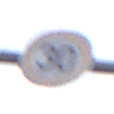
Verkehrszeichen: Geschwindigkeit30
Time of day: MorningAfternoon
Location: Outdoor (Urban)
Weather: Overcast
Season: NotSpecified
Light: Natural